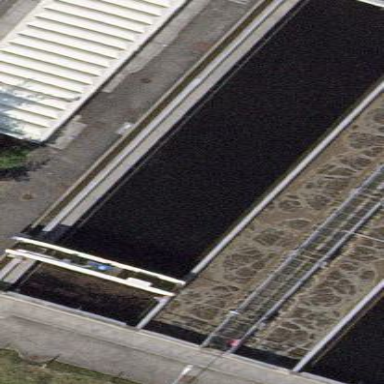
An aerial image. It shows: Image of wastewater.